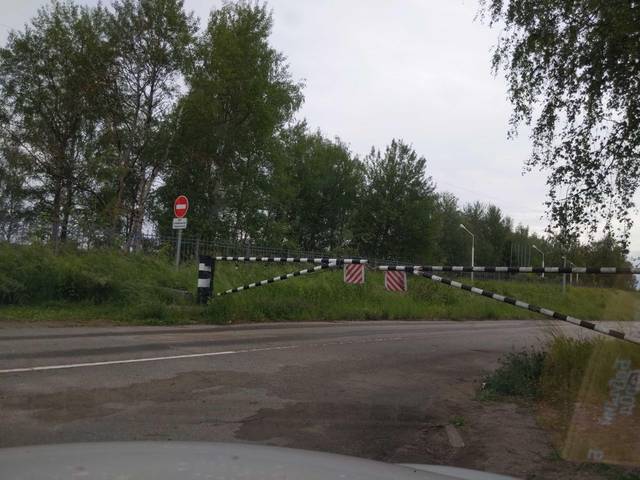
Region: Russia
Coordinates: 56.758, 37.154